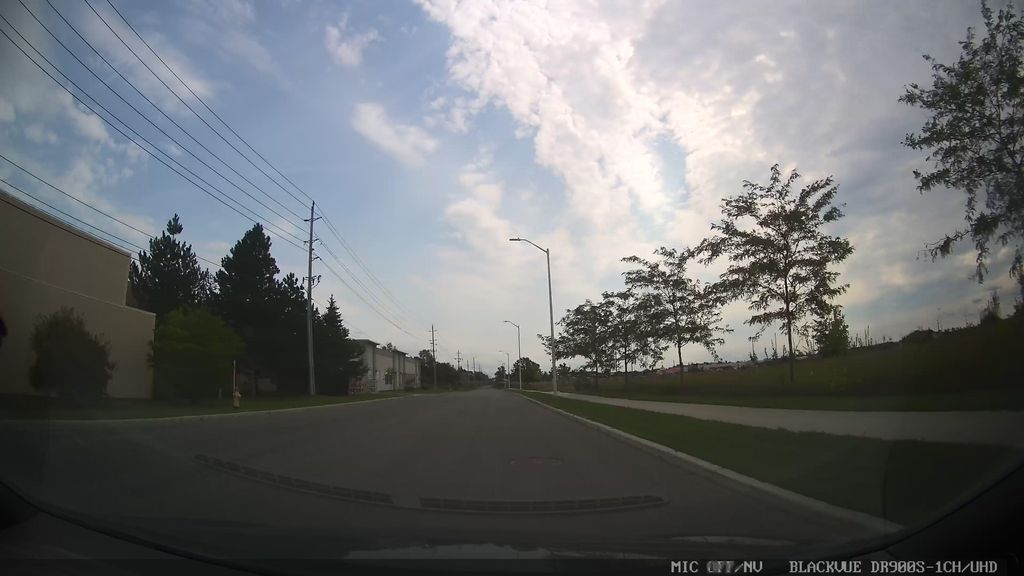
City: ottawa-gatineau